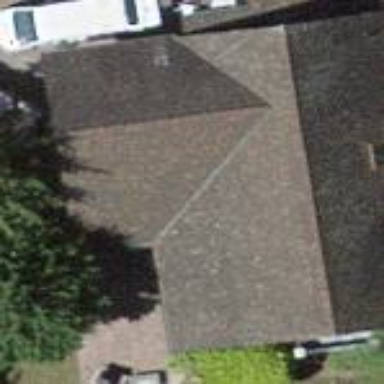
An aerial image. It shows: Building with tiled roof.